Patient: sex F, age 68
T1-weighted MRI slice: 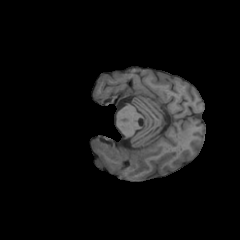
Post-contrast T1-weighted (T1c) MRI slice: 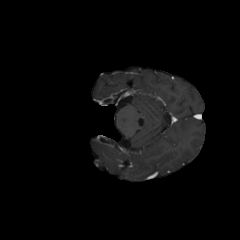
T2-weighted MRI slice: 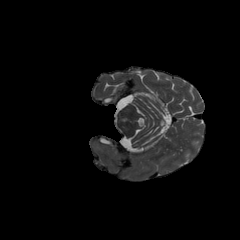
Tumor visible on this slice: yes
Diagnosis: Glioblastoma, IDH-wildtype
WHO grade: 4